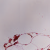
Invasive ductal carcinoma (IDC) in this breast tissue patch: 0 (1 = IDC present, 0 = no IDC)